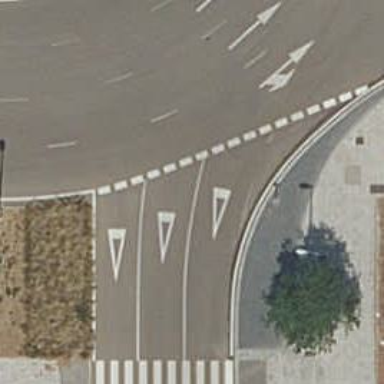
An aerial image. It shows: Road with "give way" sign.